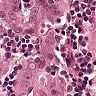
Metastatic tissue present: yes